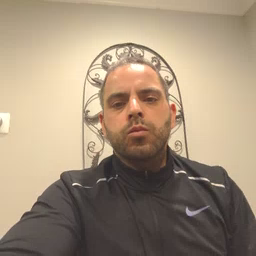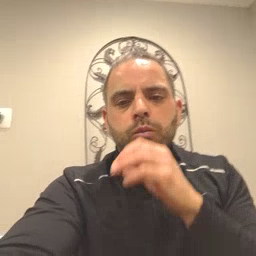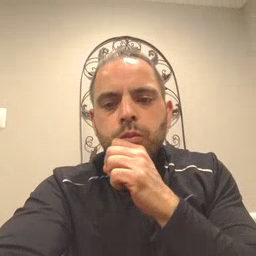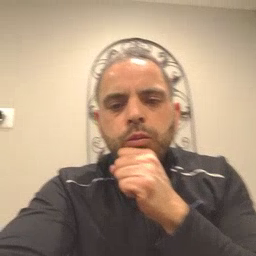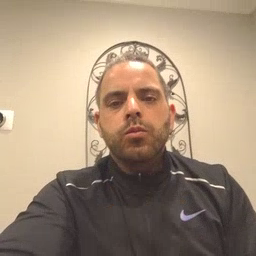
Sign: orange